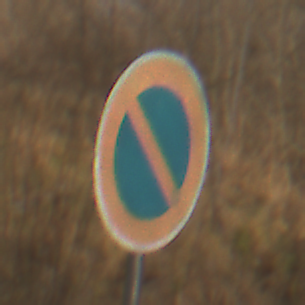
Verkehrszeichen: EingeschraenktesHalteverbot
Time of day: SunriseSunset
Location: Outdoor (Nature)
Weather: PartlyCloudy
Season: NotSpecified
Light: Natural